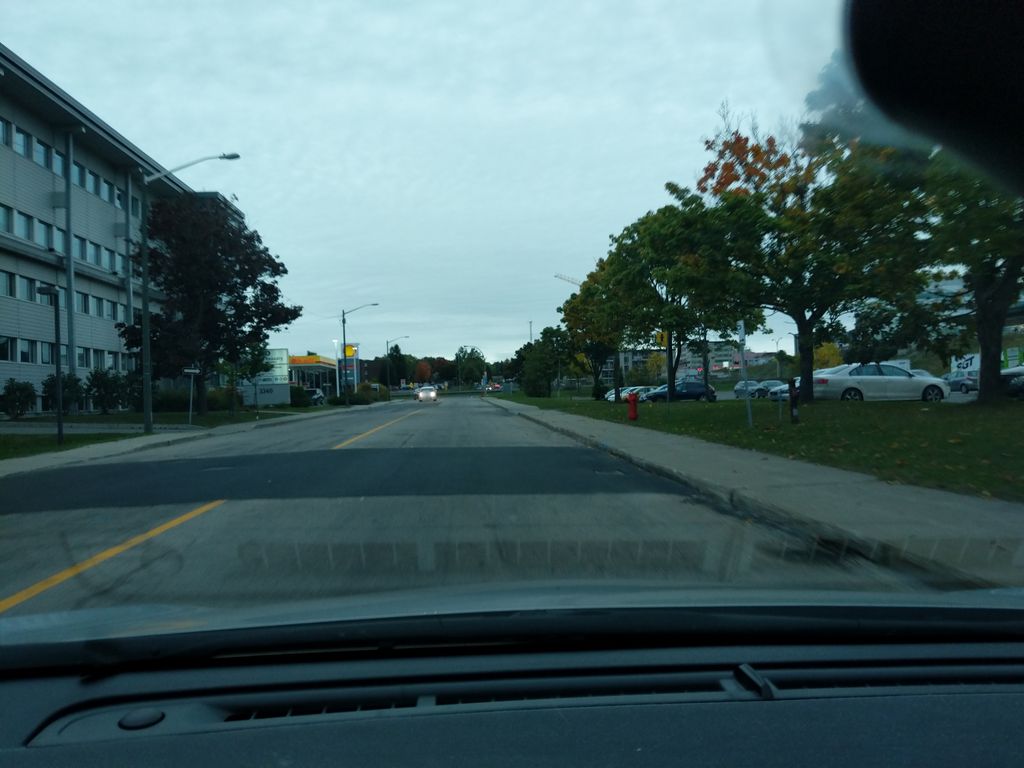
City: quebec_city